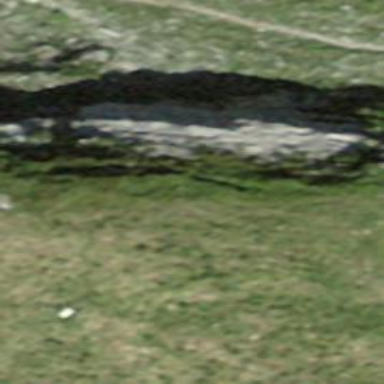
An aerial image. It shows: Cliff in nature.